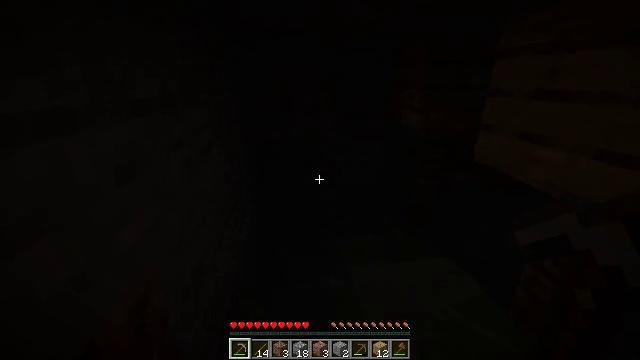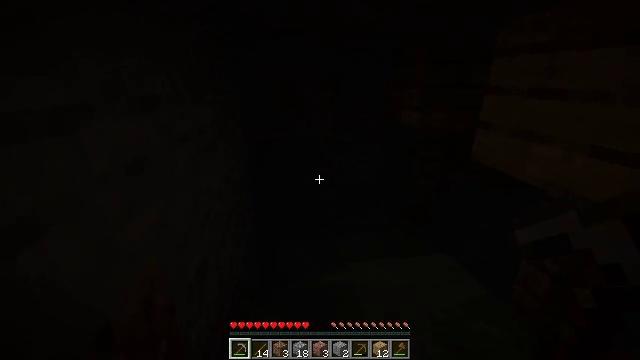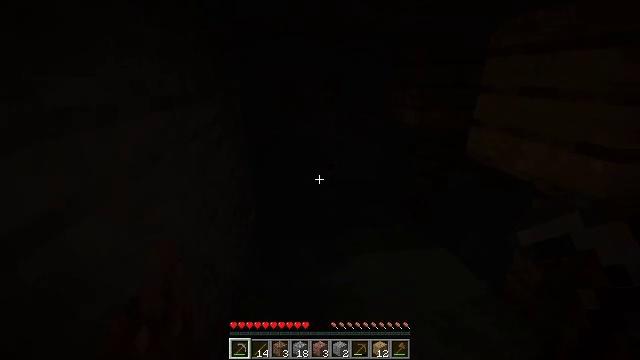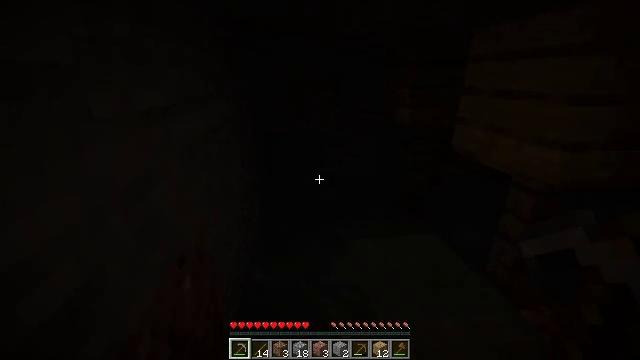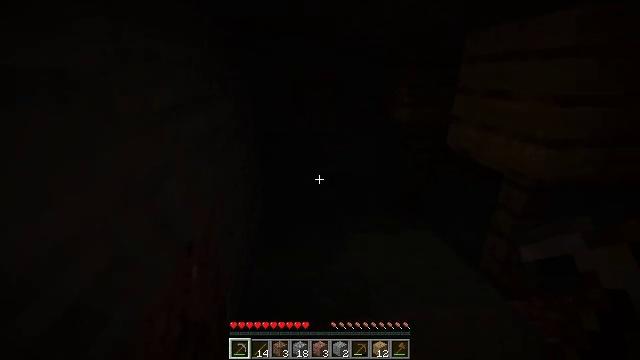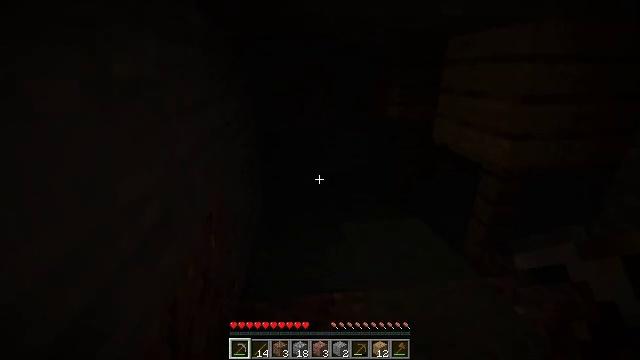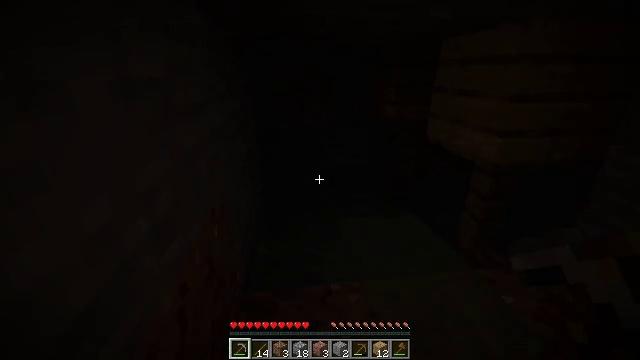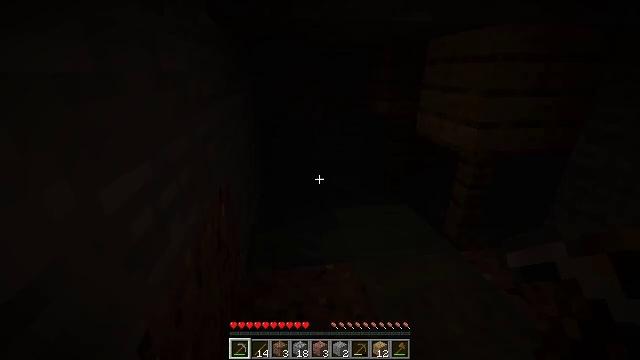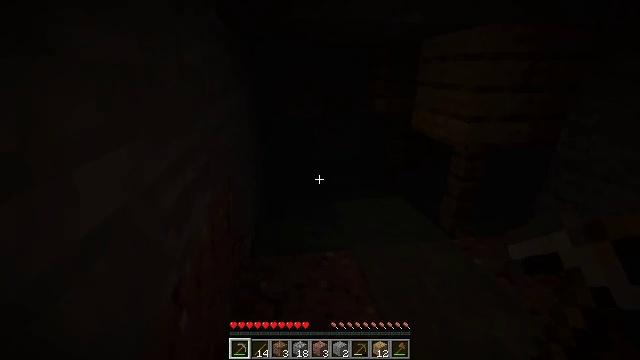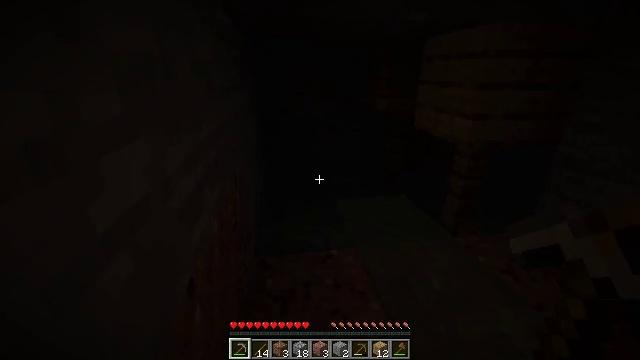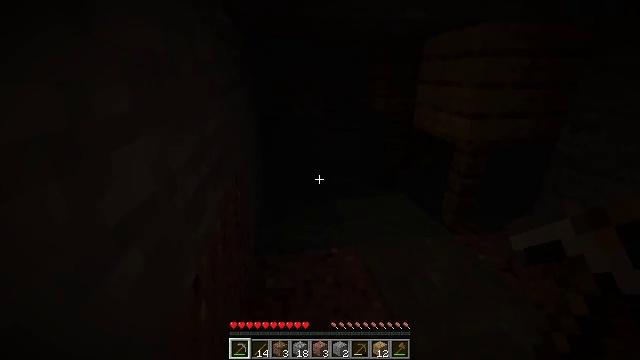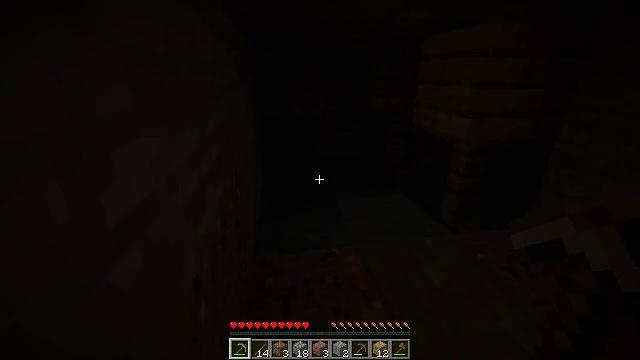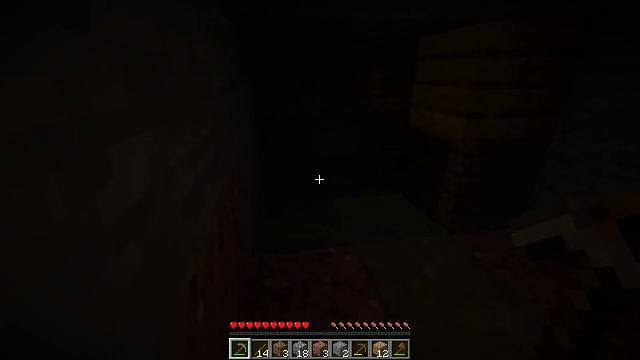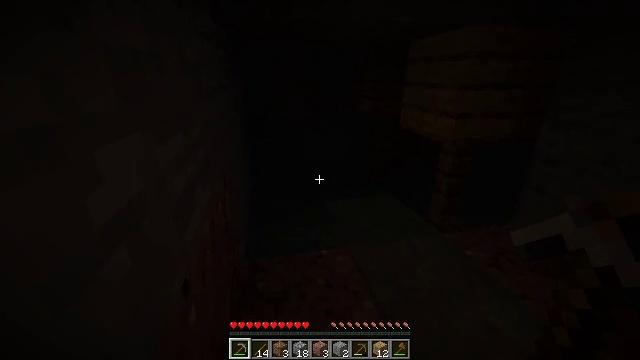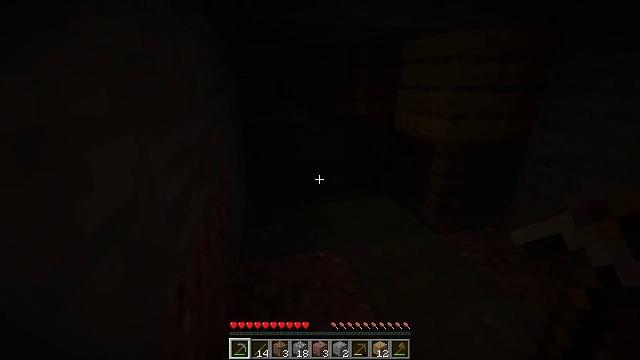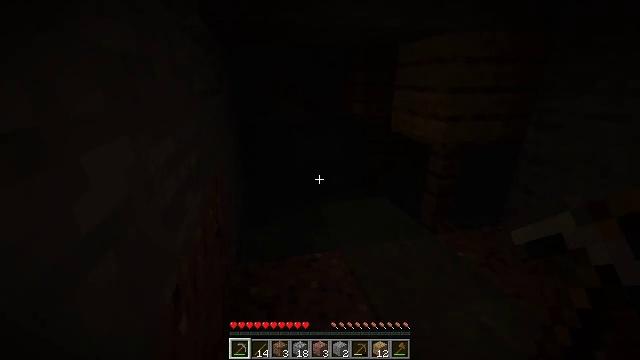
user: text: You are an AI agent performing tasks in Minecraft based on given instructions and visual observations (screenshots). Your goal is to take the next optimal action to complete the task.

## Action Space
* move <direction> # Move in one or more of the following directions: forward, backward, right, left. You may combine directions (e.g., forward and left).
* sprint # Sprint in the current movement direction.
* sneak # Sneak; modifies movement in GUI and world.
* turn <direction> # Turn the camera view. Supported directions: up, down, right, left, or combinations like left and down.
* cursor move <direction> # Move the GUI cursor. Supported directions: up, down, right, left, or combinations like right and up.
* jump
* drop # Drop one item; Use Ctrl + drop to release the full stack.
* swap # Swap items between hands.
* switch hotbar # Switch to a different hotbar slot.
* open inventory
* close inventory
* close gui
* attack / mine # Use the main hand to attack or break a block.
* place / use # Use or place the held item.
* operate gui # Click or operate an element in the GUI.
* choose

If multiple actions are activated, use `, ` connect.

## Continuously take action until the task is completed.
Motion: motion action
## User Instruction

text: Collect the oak planks from the structure.
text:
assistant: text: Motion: move back
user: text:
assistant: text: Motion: move back
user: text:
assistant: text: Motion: move back
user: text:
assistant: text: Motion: move back
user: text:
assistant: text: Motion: move back
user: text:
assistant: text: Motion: move back
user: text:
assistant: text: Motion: move back
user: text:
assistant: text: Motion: move back
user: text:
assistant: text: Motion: move back
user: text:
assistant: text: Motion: no_op
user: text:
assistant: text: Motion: no_op
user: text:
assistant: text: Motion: no_op
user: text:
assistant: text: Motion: turn right
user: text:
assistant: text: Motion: turn right
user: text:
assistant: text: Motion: no_op
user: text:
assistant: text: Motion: turn right
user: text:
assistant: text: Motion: no_op
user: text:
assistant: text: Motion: turn right
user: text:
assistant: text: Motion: no_op
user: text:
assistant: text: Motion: no_op
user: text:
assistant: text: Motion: no_op
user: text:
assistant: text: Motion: no_op
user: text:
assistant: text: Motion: no_op
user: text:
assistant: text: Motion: no_op
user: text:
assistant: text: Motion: no_op
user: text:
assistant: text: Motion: no_op
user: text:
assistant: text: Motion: no_op
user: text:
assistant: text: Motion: no_op
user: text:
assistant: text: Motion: no_op
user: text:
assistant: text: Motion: move left